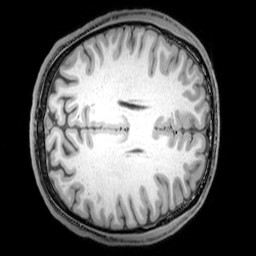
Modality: T1w
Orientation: axial
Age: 21
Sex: male
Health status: healthy
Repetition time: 0.081 s
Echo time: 0.037 s